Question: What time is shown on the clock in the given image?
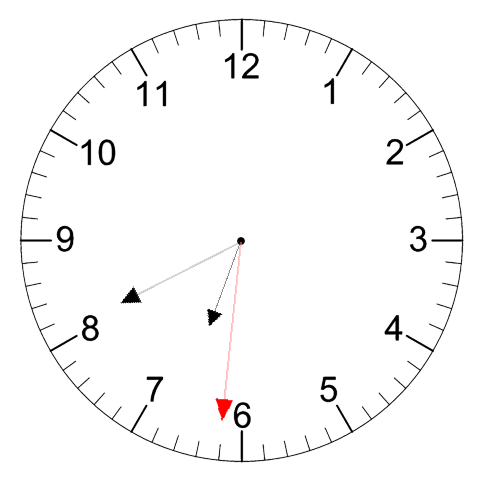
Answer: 06:40:31